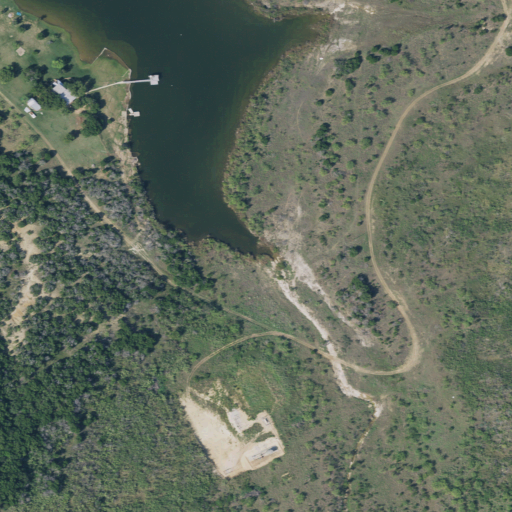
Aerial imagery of valley in Texas named Long Hollow containing grassland, shrub, open development, evergreen forest, open water, and low intensity development